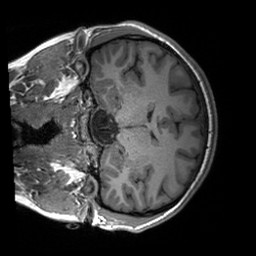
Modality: T1w
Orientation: coronal
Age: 19
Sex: female
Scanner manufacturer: siemens
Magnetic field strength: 3 T
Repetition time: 2.3 s
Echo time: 0.00227 s